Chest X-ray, PA view. Patient: 45 years old, sex F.
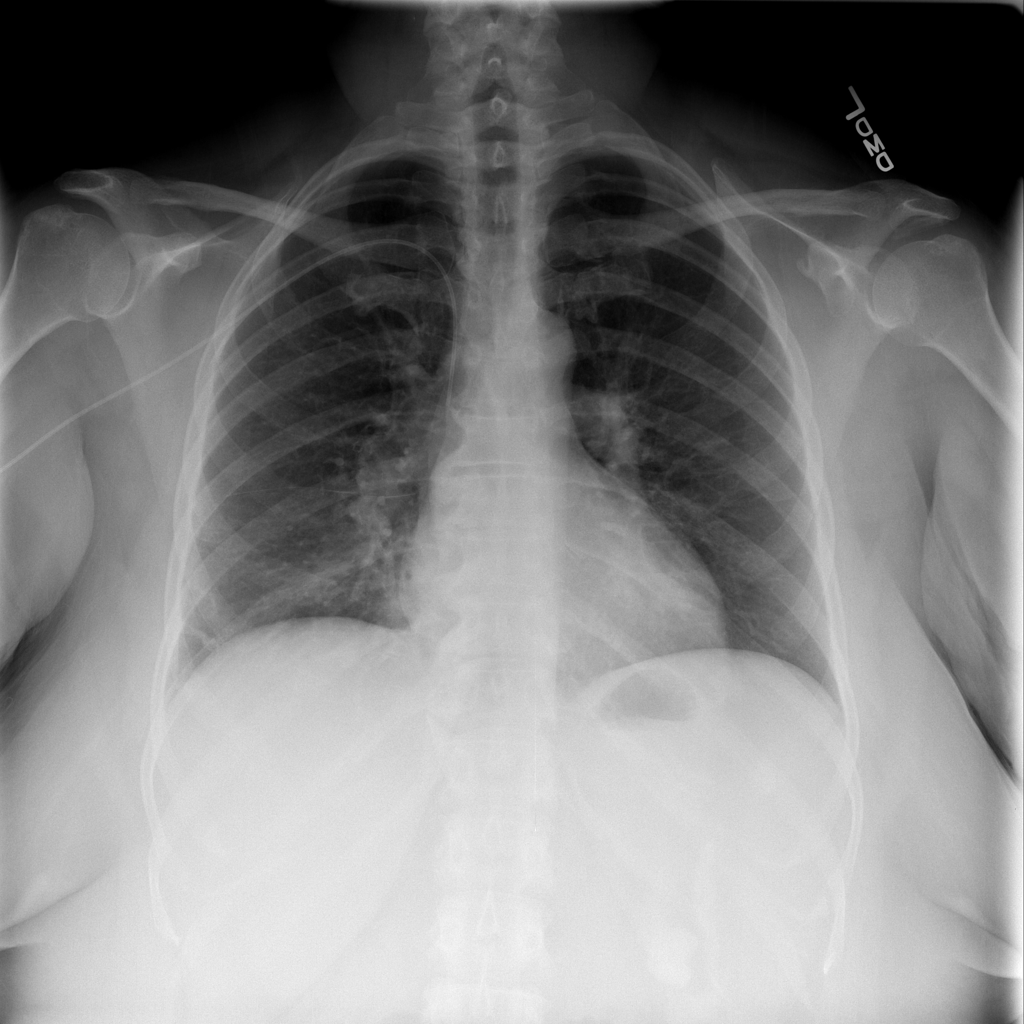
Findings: Atelectasis, Infiltration